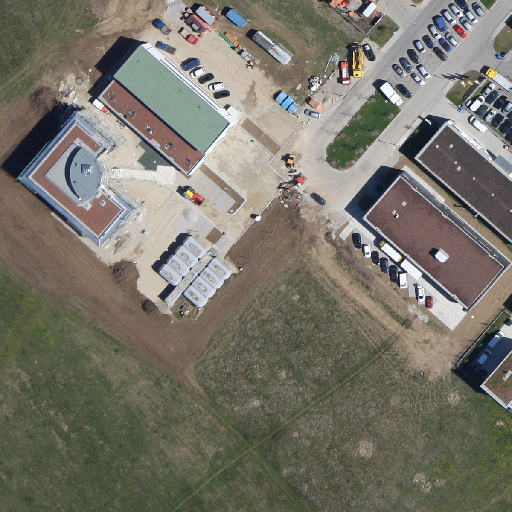
Referring expression: sidewalk